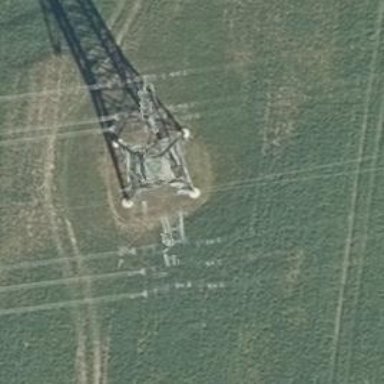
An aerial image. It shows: Power tower.